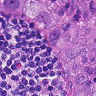
Metastatic tissue present: yes